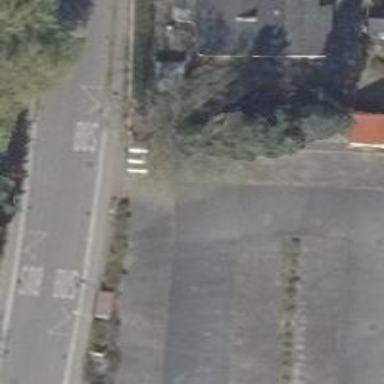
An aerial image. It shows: Public transport shelter.